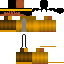
A male human skin with medium skin, wearing brown long hair dressed in a yellow hoodie and brown pants, featuring a closed mouth.